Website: crate-barrel
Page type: address-validator
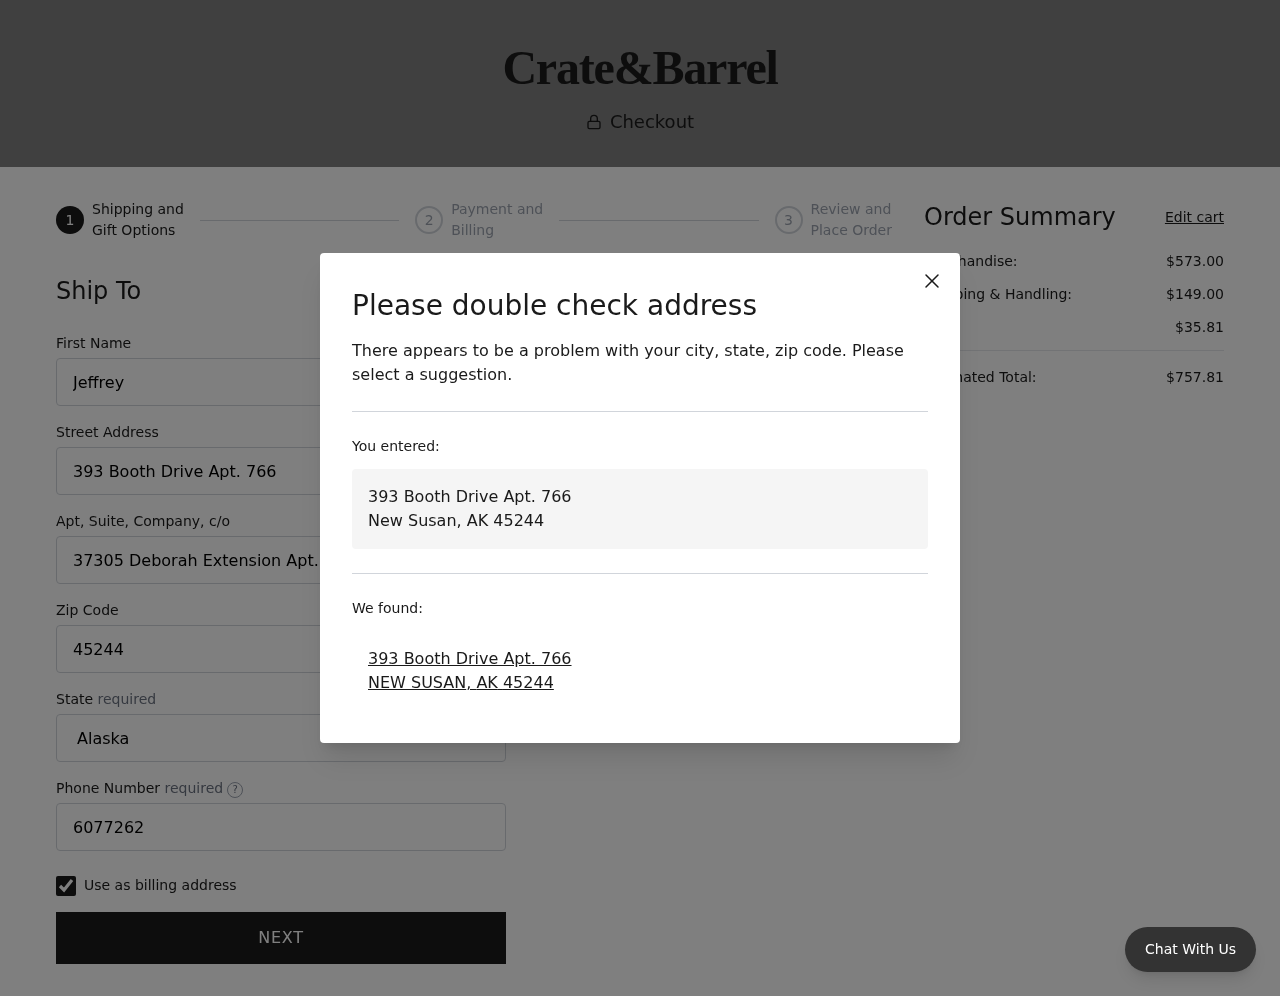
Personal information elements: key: PII_CITY
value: New Susan
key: PII_CITY
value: NEW SUSAN
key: PII_FIRSTNAME
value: Jeffrey
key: PII_PHONE
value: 6077262341
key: PII_POSTCODE
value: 45244
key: PII_STATE
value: Alaska
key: PII_STATE_ABBR
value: AK
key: PII_STREET
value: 393 Booth Drive Apt. 766
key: PII_STREET2
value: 37305 Deborah Extension Apt. 935
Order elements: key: ORDER_SUBTOTAL
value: $573.00
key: ORDER_SHIPPING_COST
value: $149.00
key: ORDER_TAX
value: $35.81
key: ORDER_TOTAL
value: $757.81